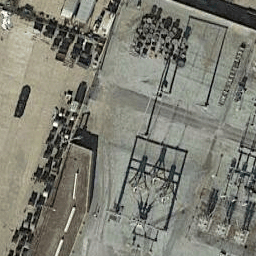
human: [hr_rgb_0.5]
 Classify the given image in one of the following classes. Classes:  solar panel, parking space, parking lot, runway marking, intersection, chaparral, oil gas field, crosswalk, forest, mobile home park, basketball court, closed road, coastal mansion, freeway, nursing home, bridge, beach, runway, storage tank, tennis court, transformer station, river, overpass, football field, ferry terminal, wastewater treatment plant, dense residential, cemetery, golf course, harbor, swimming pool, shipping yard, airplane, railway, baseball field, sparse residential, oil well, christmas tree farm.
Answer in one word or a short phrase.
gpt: transformer station